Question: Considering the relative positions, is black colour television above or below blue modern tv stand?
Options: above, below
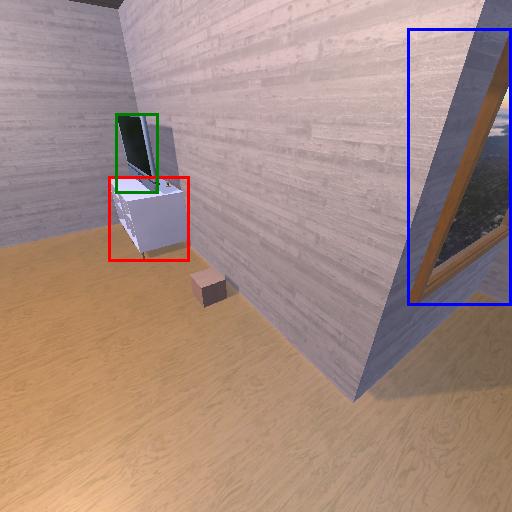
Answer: above